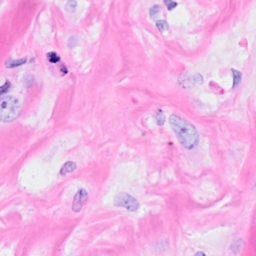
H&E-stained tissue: Breast